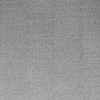
Atmospheric dust classification: dusty